Question: Is there a way to have three div elements expand the width of the parent while only the middle div has a fixed width? The div element to the left and right of the middle one should have equal widths.
I want something like this to work:
'''
<div style="width:100%">
<div id="elasticWidth1"></div>
<div id="fixedWidth"></div>
<div id="elasticWidth2"></div>
</div>
'''
Edit: This is what the result should look like:

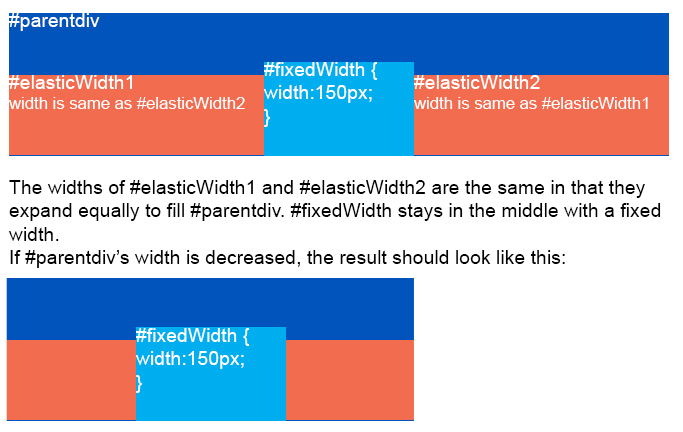
Answer: You can use something like this: <URL>
'''
<div id="wrapper">
<div class="halfWidth left">
<div class="padding">
<div id="columnOne" class="fullWidth">
</div>
<div id="columnTwo" class="fixedWidth">
</div>
</div>
</div>
<div class="halfWidth right">
<div class="padding">
<div id="columnThree" class="fullWidth">
</div>
</div>
</div>
</div>
'''
'''
#wrapper {width:100%;}
.halfWidth {width:50%;}
.fullWidth {width:100%;}
.left,
.left .fullWidth {float:left;}
.left .padding {padding-right:100px;} /*half of the fixed width*/
.right,
.right .fullWidth {float:right;}
.right .padding {padding-left:100px;} /*half of the fixed width*/
.fixedWidth {width:200px; margin-right:-200px; float:right;}
'''